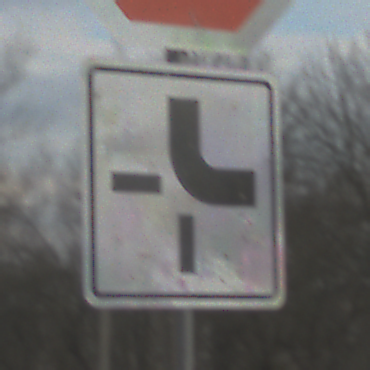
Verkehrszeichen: VerlaufVorfahrtsstrasse4
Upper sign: Stop
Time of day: MorningAfternoon
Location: Outdoor (Nature)
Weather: PartlyCloudy
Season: Autumn
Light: Natural